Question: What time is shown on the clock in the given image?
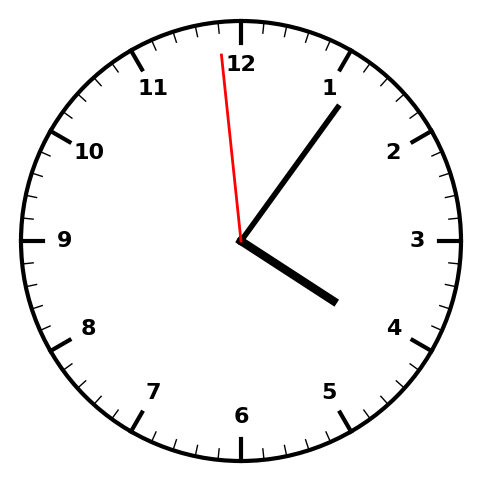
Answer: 04:05:59